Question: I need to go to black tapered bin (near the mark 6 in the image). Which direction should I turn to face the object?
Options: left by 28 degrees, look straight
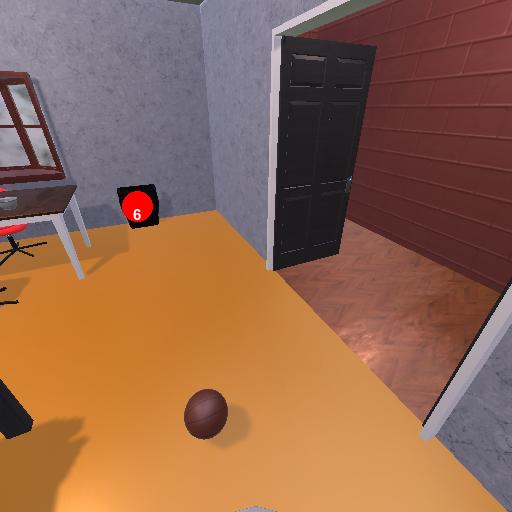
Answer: left by 28 degrees